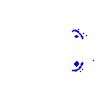
Particle: electron